Question: As you see in the image below:

I want these components to be horizontally aligned correctly.
i tried the follwoing but no avail:
'''
...
<p:outputLabel value="Etat d'examen : " for="state"/>
<p:selectOneMenu id="state"
value="#{examenListBean.stateOption}"
style="width: 120px;" >
<p:ajax listener="#{examenListBean.fetch}" update="tabexam"/>
<f:selectItems value="#{examenListBean.etatExamOptions}"/>
</p:selectOneMenu>
...
'''
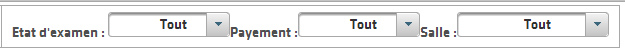
Answer: Use 'vertical-align:middle;' for them to align properly.
'''
style="width: 120px; vertical-align:middle;"
'''
Hope this helps.